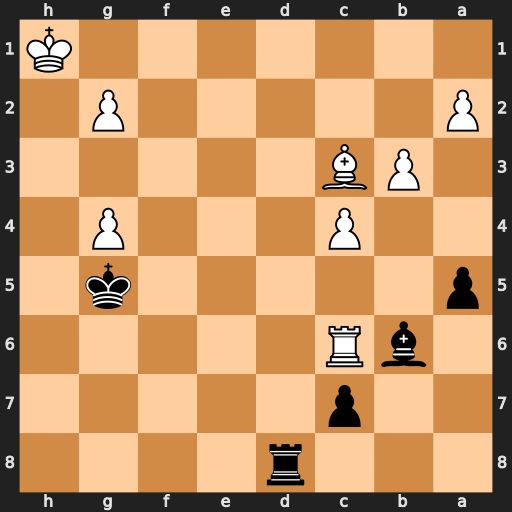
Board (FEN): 3r4/2p5/1bR5/p5k1/2P3P1/1PB5/P5P1/7K
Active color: b
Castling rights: -
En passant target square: -
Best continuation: Rd1+ Kh2 Bg1+ Kh3 Rd3+ g3 Rxc3